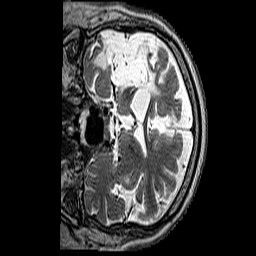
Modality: T2w
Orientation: coronal
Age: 55
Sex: male
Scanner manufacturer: siemens
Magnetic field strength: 3 T
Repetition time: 3.2 s
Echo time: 0.212 s